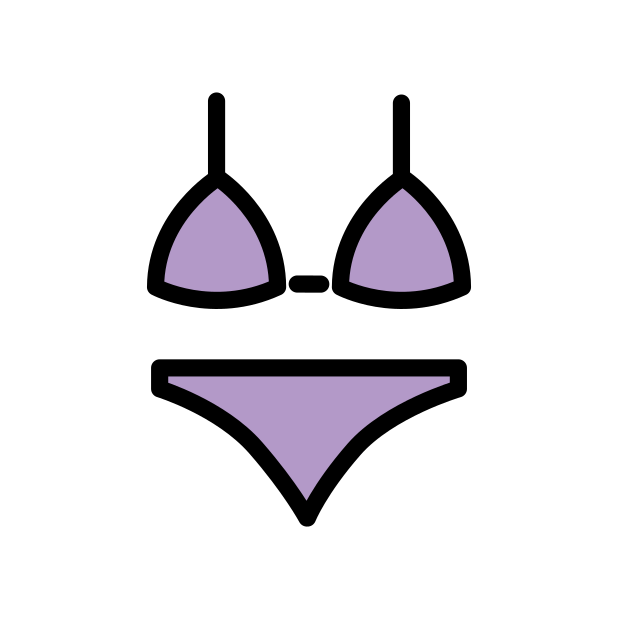
bikini